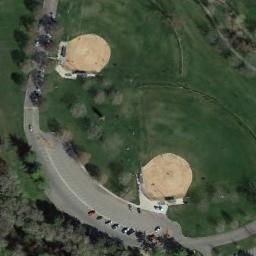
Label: baseball_diamond